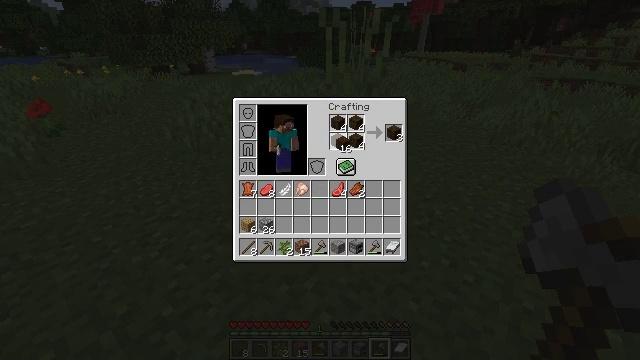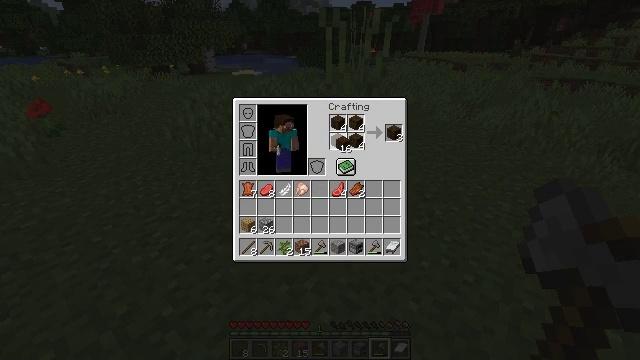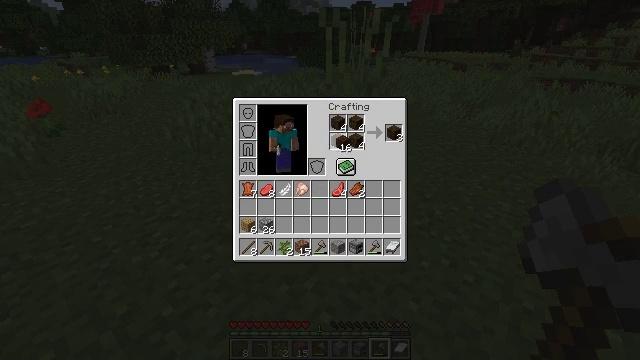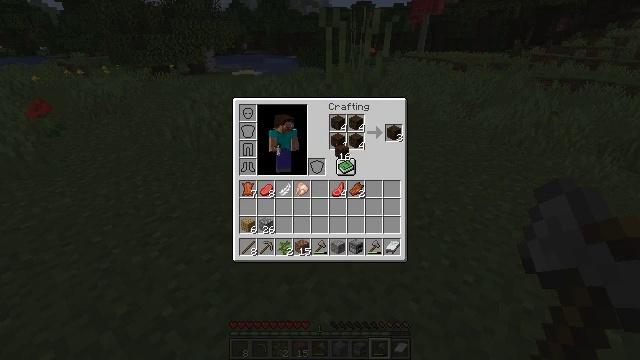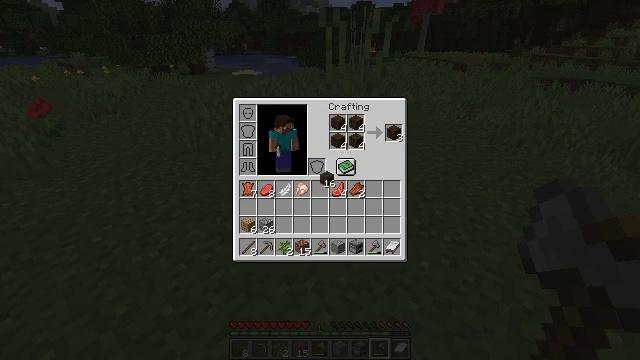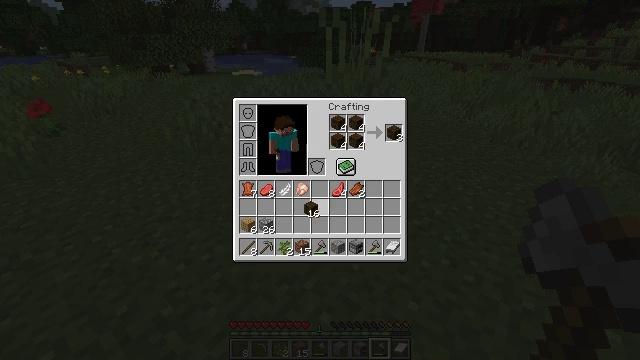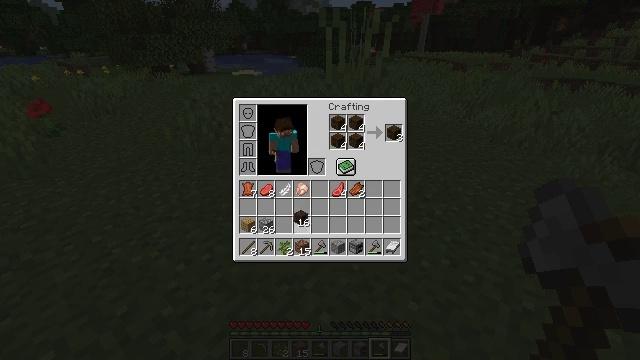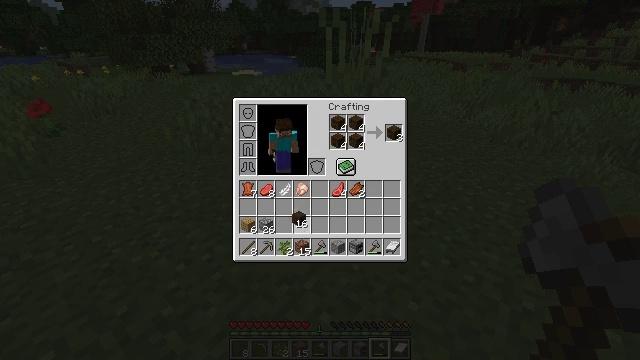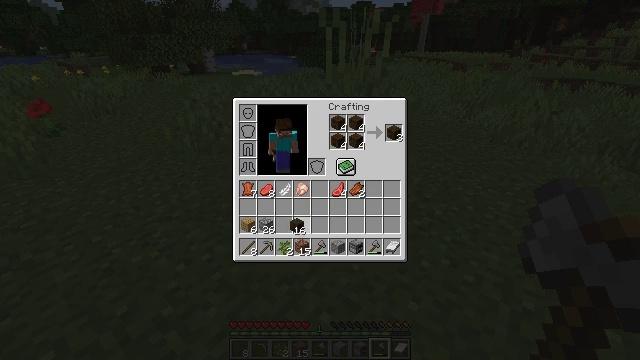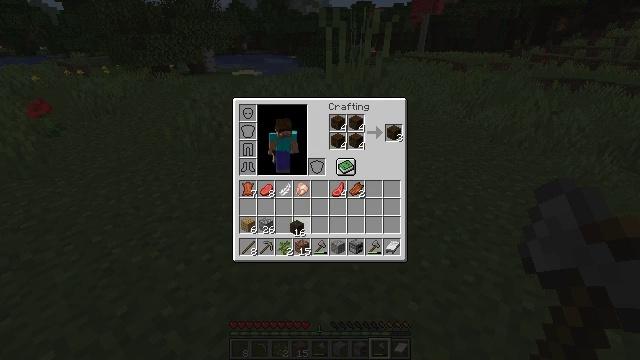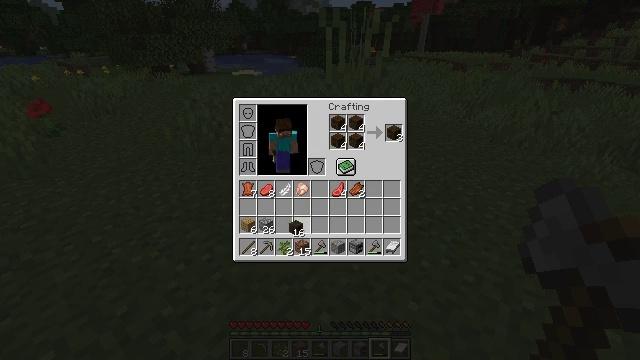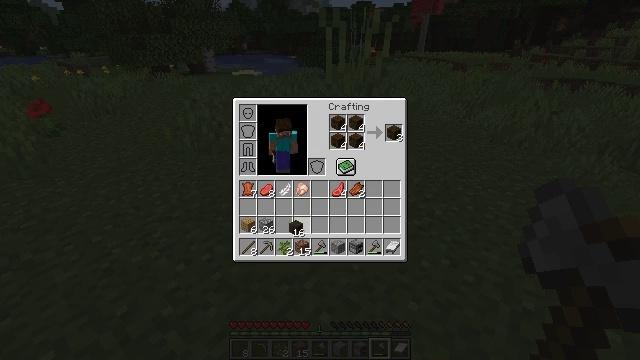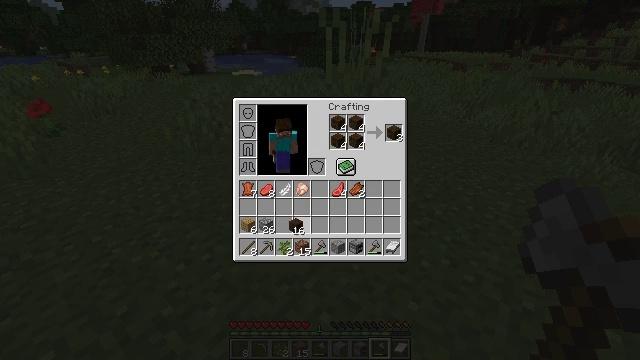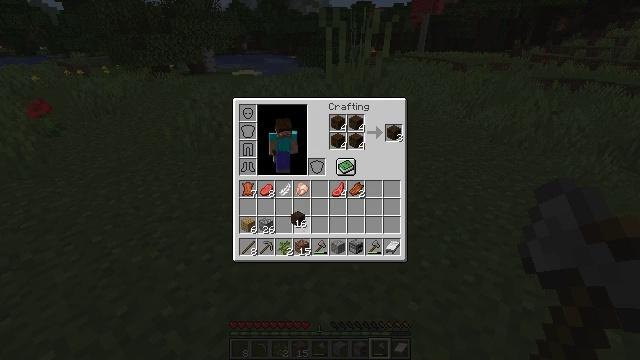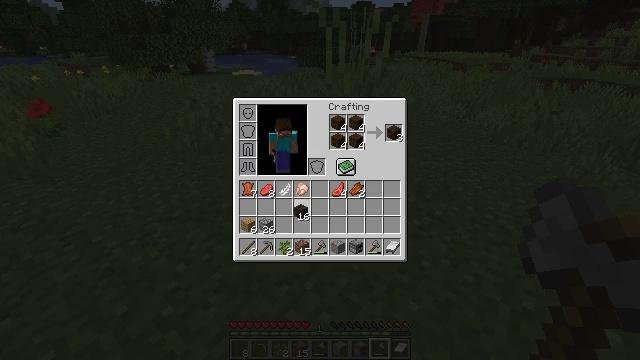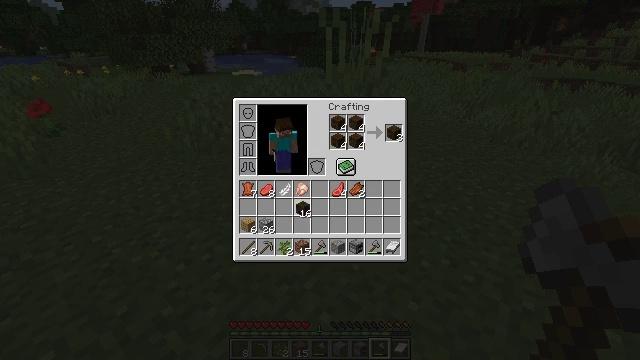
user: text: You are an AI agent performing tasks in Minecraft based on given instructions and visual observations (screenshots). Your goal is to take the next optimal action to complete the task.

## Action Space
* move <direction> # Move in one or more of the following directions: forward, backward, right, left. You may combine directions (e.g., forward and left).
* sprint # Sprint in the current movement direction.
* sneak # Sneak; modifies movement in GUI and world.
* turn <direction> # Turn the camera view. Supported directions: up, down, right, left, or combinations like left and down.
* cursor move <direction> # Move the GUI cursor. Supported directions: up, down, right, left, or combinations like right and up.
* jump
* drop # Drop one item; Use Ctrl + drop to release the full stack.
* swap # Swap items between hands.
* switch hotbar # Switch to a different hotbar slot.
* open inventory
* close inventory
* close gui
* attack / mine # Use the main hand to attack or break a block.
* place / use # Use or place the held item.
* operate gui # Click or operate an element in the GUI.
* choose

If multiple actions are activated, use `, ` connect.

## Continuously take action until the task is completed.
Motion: motion action
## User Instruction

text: Open the crafting table to craft dark oak wood from logs.
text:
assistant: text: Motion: choose
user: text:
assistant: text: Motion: no_op
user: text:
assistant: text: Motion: cursor move down
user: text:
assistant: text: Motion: cursor move left and down
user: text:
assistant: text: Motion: cursor move left and down
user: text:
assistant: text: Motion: cursor move left and down
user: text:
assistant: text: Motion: no_op
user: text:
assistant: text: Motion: cursor move down
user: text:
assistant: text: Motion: no_op
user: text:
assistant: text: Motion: no_op
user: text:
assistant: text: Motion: no_op
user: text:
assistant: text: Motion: no_op
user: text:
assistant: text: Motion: cursor move up
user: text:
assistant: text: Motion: cursor move up
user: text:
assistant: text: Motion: no_op
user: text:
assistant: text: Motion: no_op
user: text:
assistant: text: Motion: no_op
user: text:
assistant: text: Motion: no_op
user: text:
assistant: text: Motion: no_op
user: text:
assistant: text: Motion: no_op
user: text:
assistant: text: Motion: no_op
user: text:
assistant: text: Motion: no_op
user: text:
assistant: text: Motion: no_op
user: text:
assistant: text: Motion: no_op
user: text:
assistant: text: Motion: no_op
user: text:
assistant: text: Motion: operate gui
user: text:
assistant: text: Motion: operate gui
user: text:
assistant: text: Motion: no_op
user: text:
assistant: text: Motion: no_op
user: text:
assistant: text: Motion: no_op